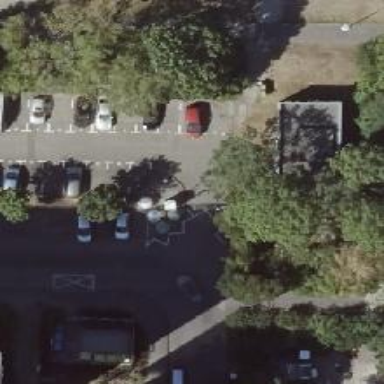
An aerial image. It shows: Asphalt footway.